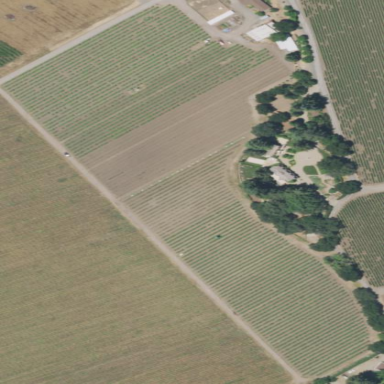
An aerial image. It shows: Vineyard growing grapes.